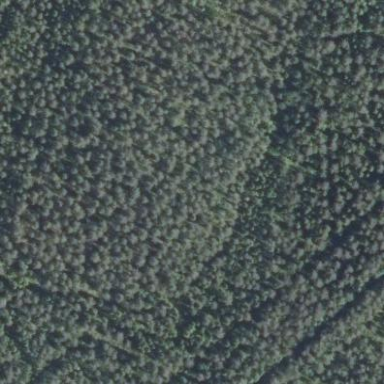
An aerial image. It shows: Woodland with needle-leaved trees.